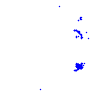
Particle: proton